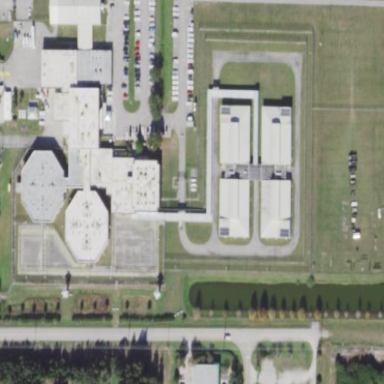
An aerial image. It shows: Prison.